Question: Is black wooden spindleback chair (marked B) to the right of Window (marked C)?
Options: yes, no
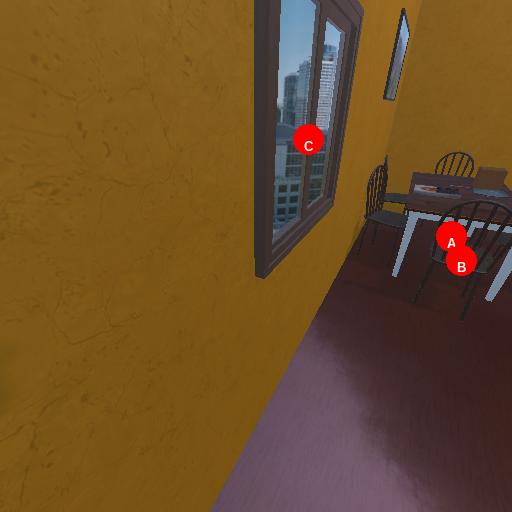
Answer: yes